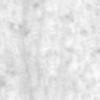
Label: no_change